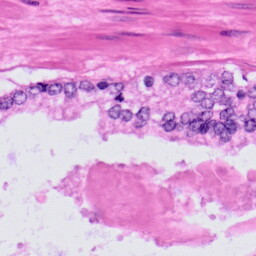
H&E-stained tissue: Prostate